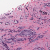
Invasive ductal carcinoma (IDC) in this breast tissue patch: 1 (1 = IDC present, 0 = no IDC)